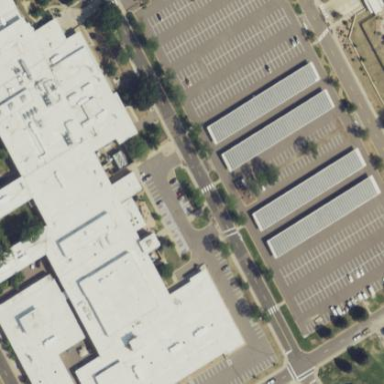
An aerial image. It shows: Public building.